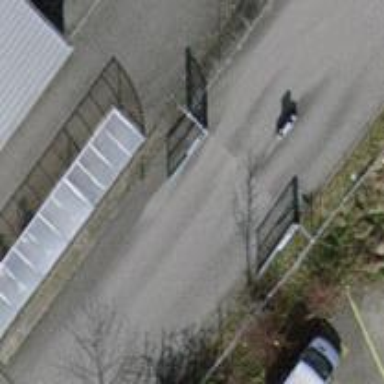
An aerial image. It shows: Gate.